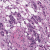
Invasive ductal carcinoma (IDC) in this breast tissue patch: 1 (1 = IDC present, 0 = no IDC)